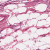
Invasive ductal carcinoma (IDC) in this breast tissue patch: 0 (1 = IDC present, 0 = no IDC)